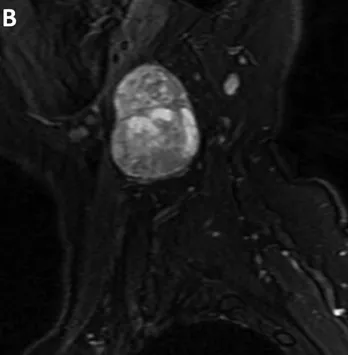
Magnetic resonance imaging (MRI) neurogram demonstrated a larger 4.6 x 3.2 x 2.5 cm mass deep to the left sternocleidomastoid muscle just below the angle of the mandible.
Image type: radiology (mri)